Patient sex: F
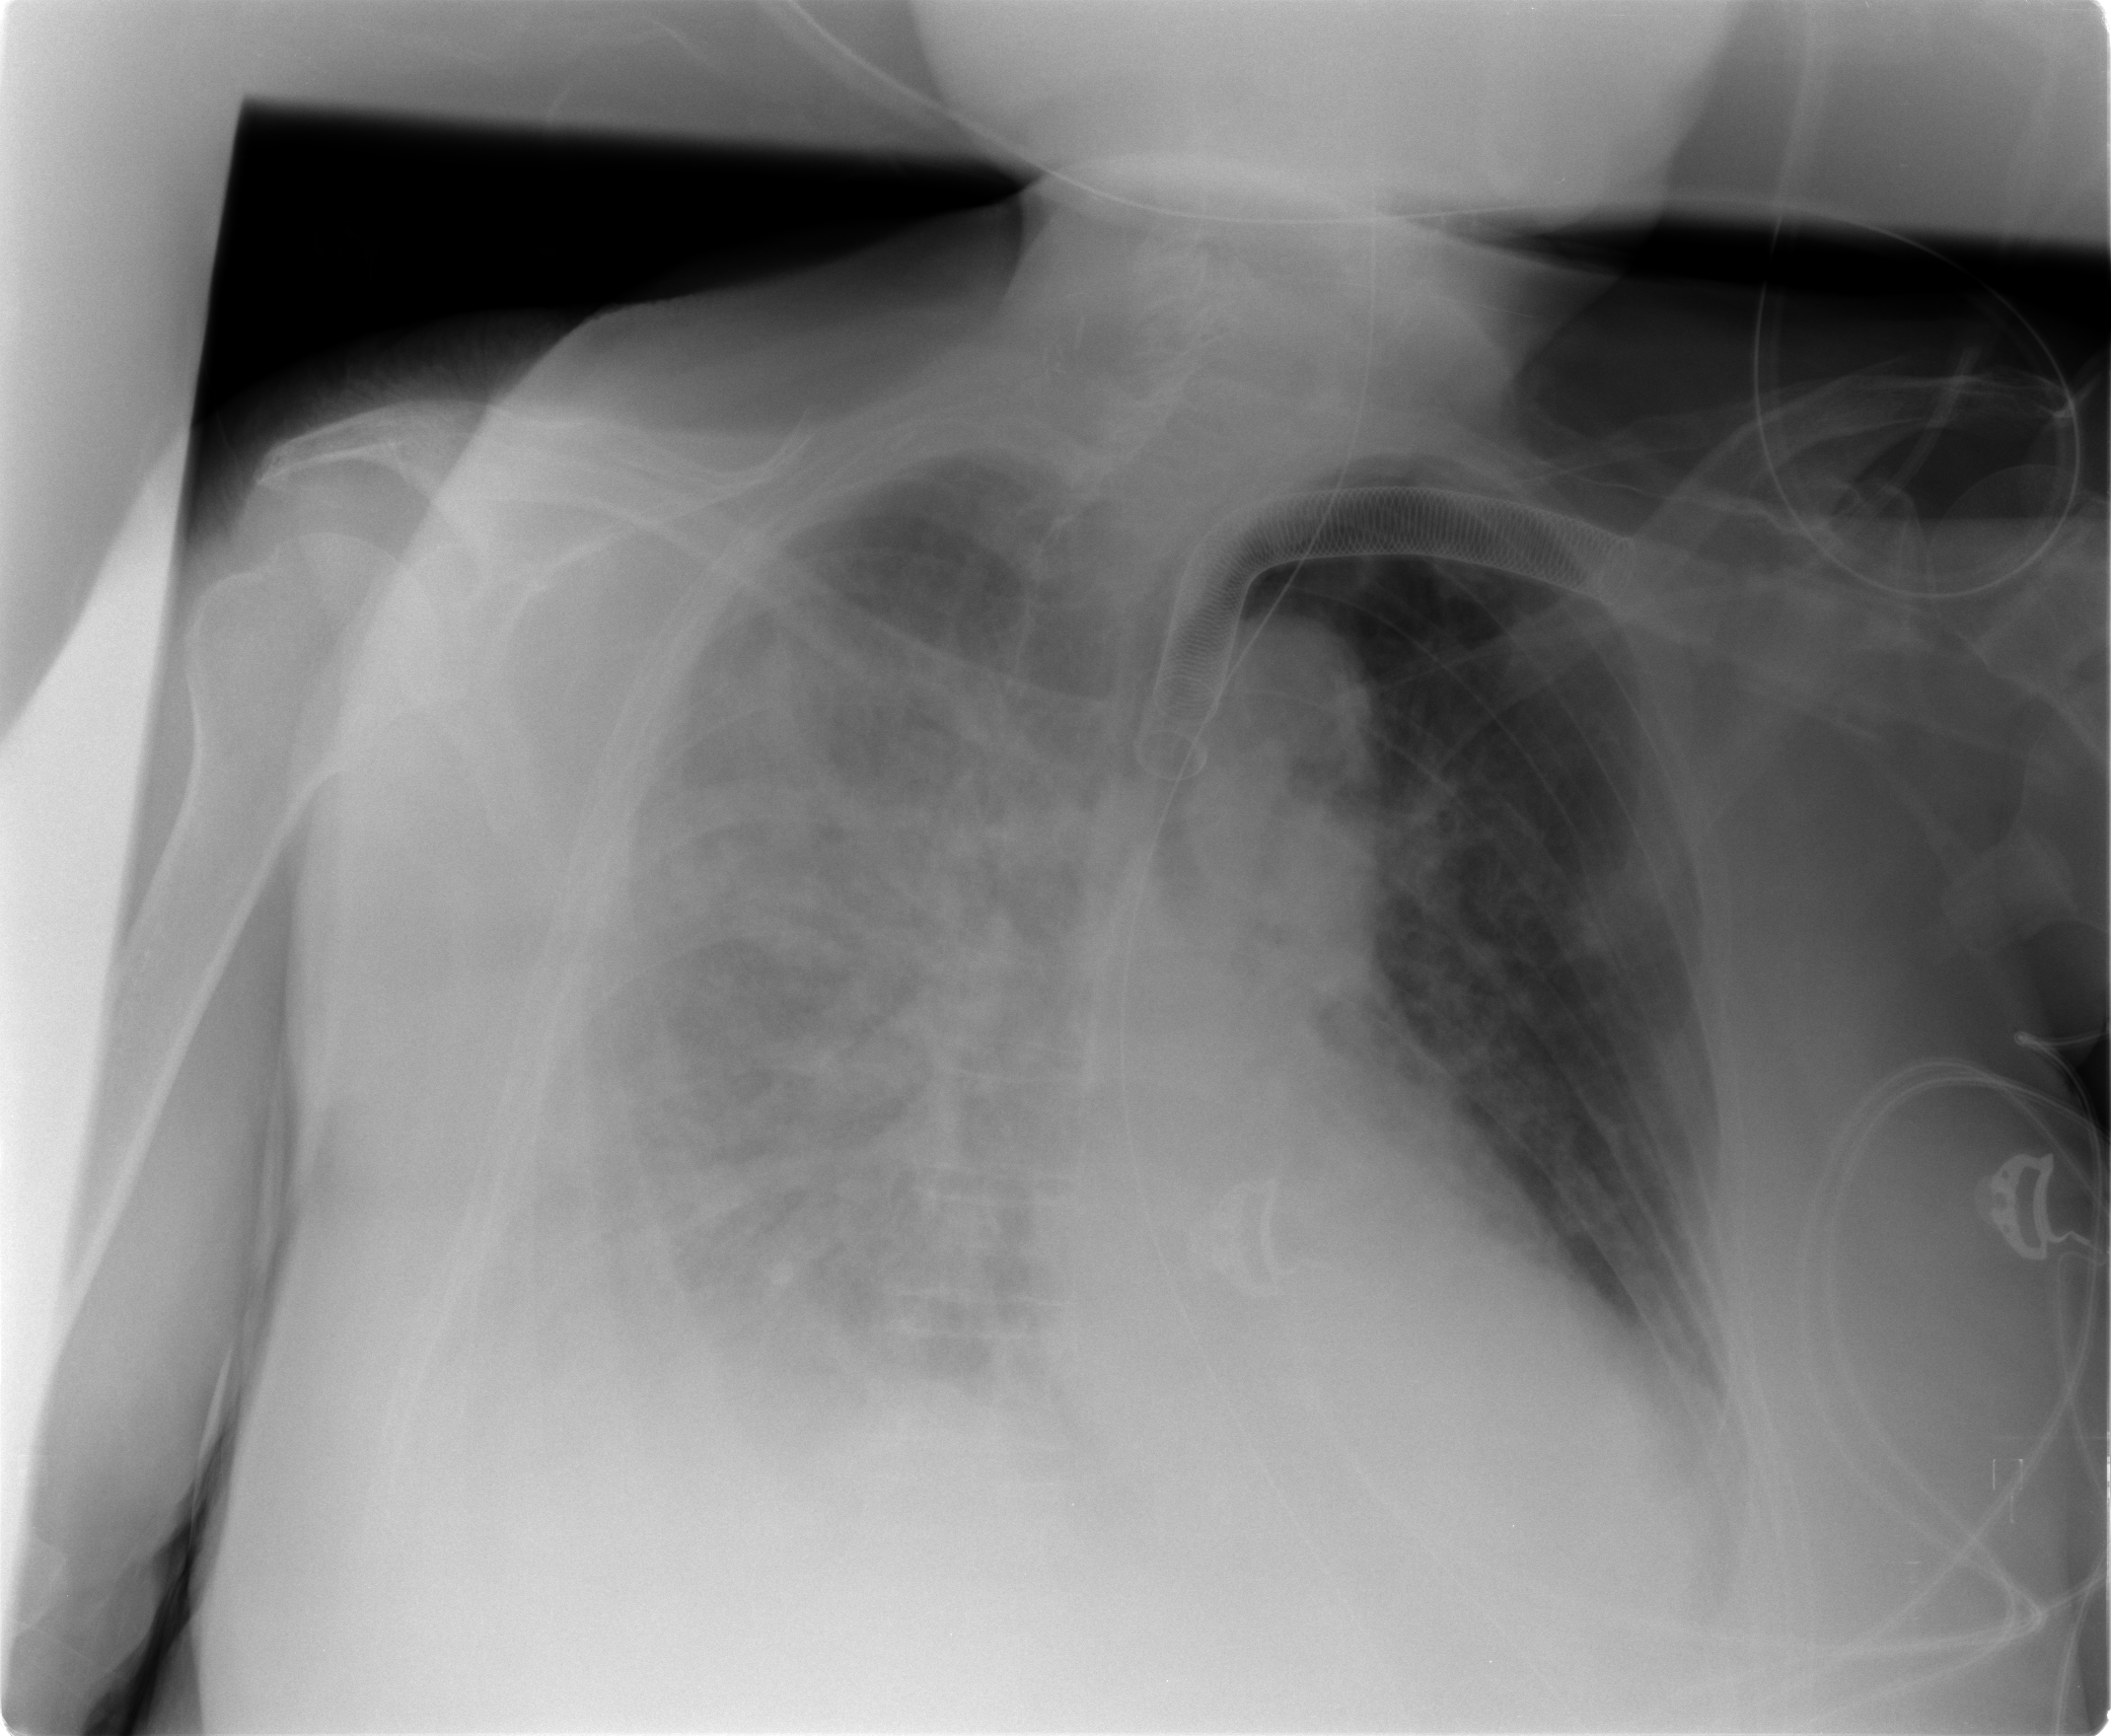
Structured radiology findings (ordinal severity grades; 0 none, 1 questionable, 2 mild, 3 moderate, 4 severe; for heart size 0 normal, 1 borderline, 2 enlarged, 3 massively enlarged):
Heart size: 0
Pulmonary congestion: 0
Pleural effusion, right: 3
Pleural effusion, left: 2
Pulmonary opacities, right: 3
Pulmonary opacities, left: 2
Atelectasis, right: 3
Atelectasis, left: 2